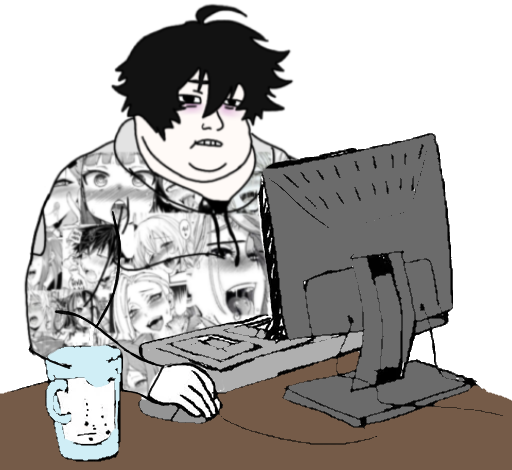
Label: 5_Twinkjak